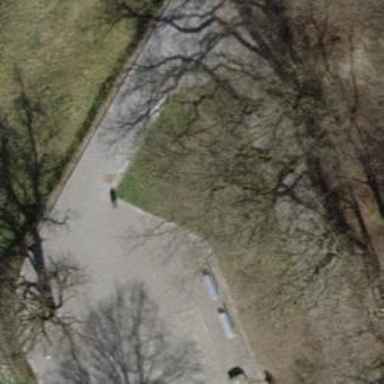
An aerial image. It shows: Bench.